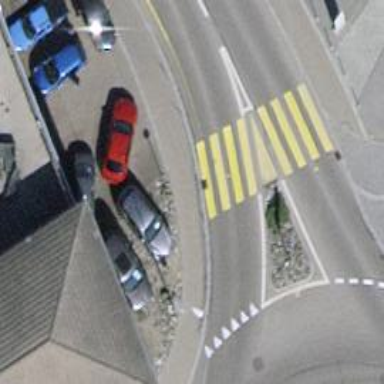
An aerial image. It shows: Marked crossing on the road.